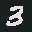
Label: 3